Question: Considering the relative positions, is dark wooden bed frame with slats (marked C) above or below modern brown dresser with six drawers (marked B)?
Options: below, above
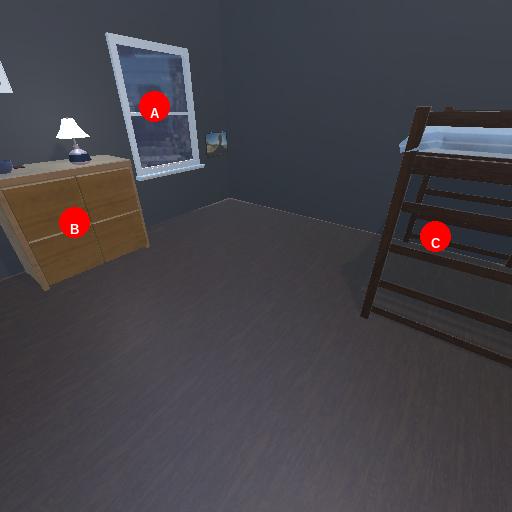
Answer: below